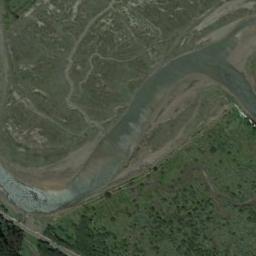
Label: river